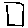
Label: square